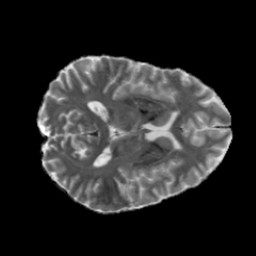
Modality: MD
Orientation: axial
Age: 30
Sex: male
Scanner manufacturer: siemens
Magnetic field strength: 6.98 T
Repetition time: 7.776 s
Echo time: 0.076 s